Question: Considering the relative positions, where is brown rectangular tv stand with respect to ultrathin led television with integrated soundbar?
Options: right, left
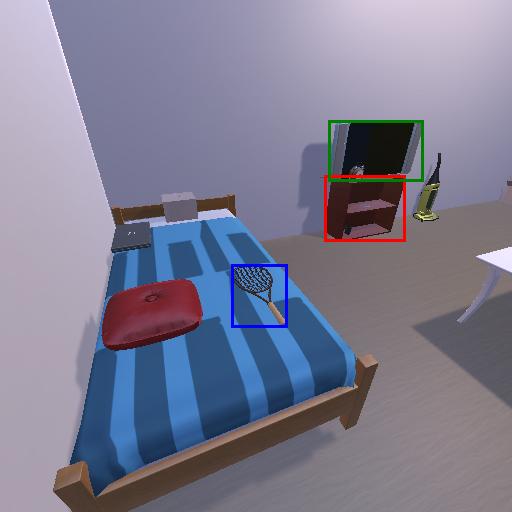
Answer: right